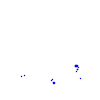
Particle: kaon